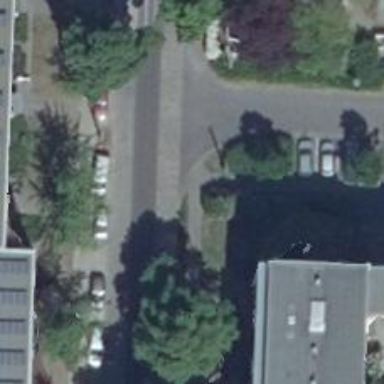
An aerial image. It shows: Paved footway.